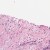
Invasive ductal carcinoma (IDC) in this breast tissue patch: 0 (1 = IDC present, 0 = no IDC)